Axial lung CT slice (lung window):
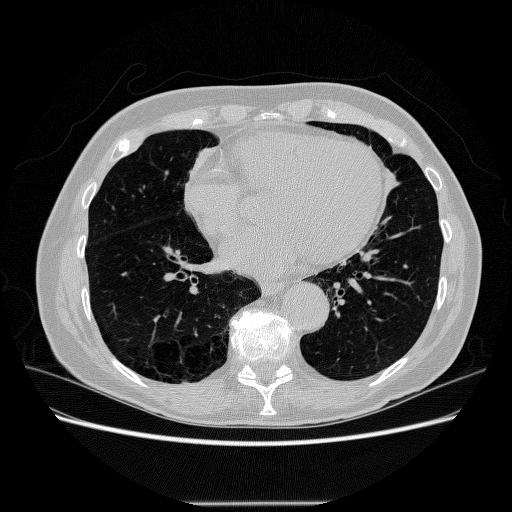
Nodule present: no